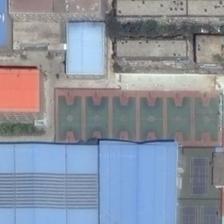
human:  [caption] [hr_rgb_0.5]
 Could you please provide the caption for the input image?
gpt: a row of basketball fields and three tennis courts are semisurrounded by many buildings .

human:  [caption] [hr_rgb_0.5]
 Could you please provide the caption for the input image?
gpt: what is next to the blue factory buildings are several basketball courts, tennis courts and a swimming pool .

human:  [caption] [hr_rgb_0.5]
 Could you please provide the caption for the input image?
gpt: a row of basketball fields and three tennis courts are surrounded by some buildings .

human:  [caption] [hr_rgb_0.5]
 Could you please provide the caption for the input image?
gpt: many buildings are around a row of basketball fields and three tennis courts .

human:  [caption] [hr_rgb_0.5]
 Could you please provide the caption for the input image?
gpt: a row of basketball fields and three tennis courts are semisurrounded by many buildings .